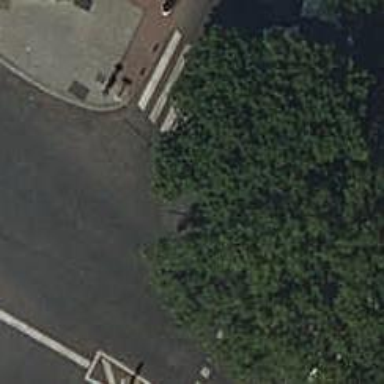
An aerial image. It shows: Zebra crossing on the road.